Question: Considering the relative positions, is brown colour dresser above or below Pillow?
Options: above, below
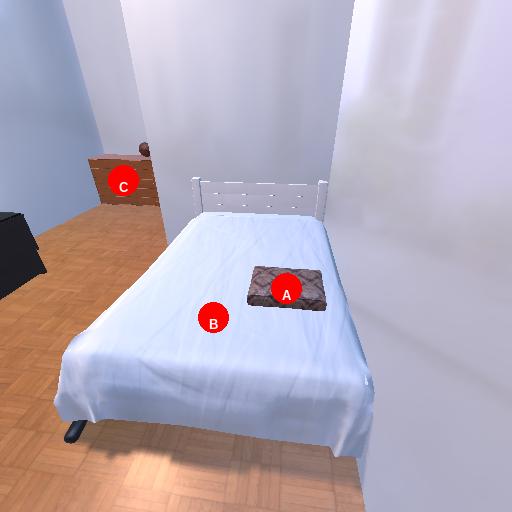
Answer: above